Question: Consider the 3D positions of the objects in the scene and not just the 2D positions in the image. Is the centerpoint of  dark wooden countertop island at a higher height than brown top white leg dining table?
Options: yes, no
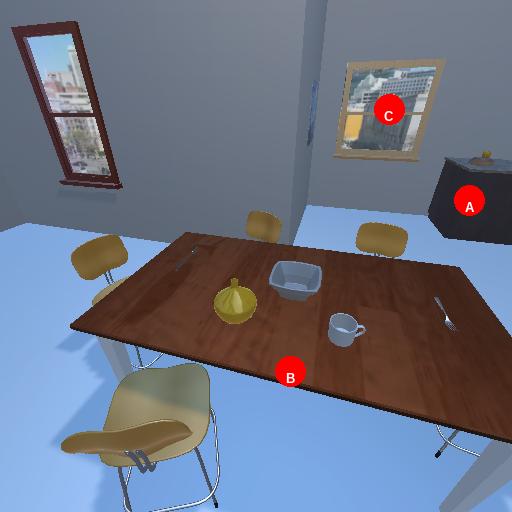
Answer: yes